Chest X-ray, AP view. Patient: 51 years old, sex M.
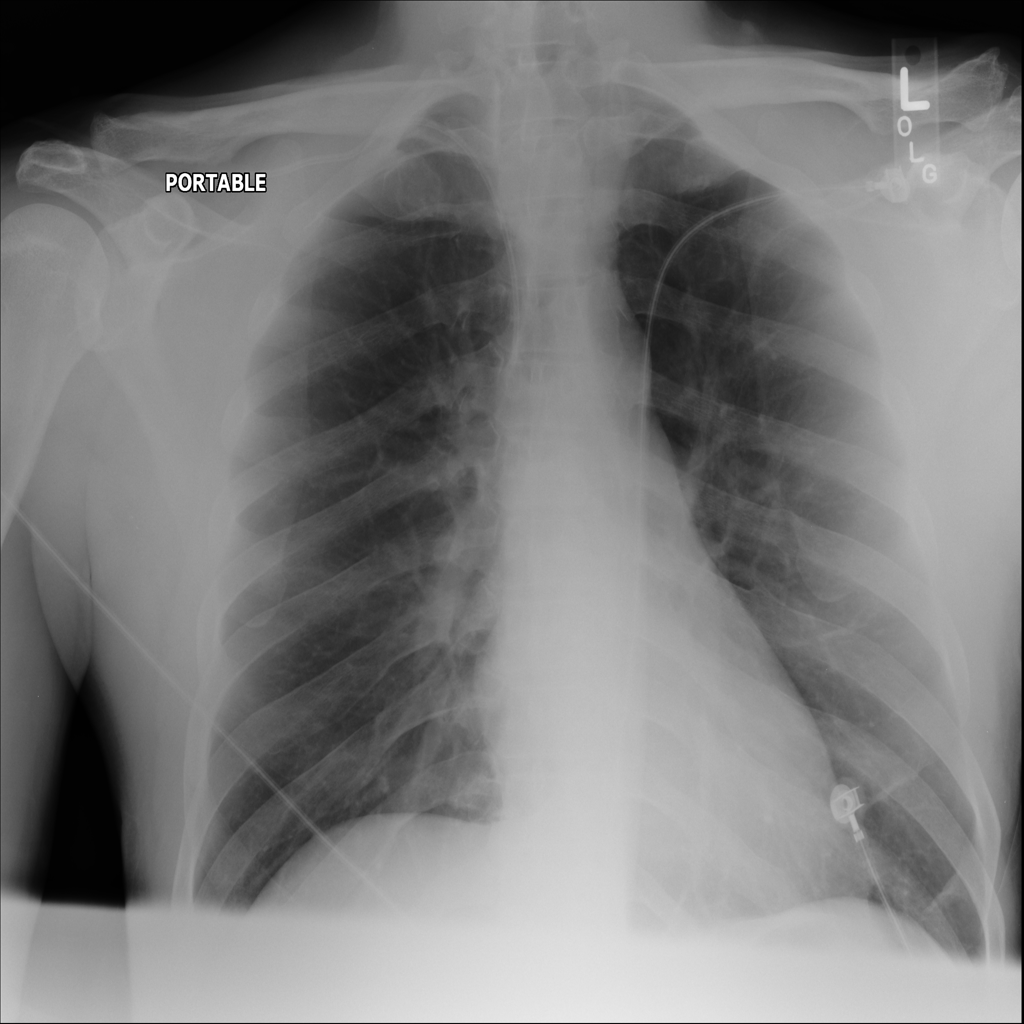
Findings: No Finding